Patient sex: M
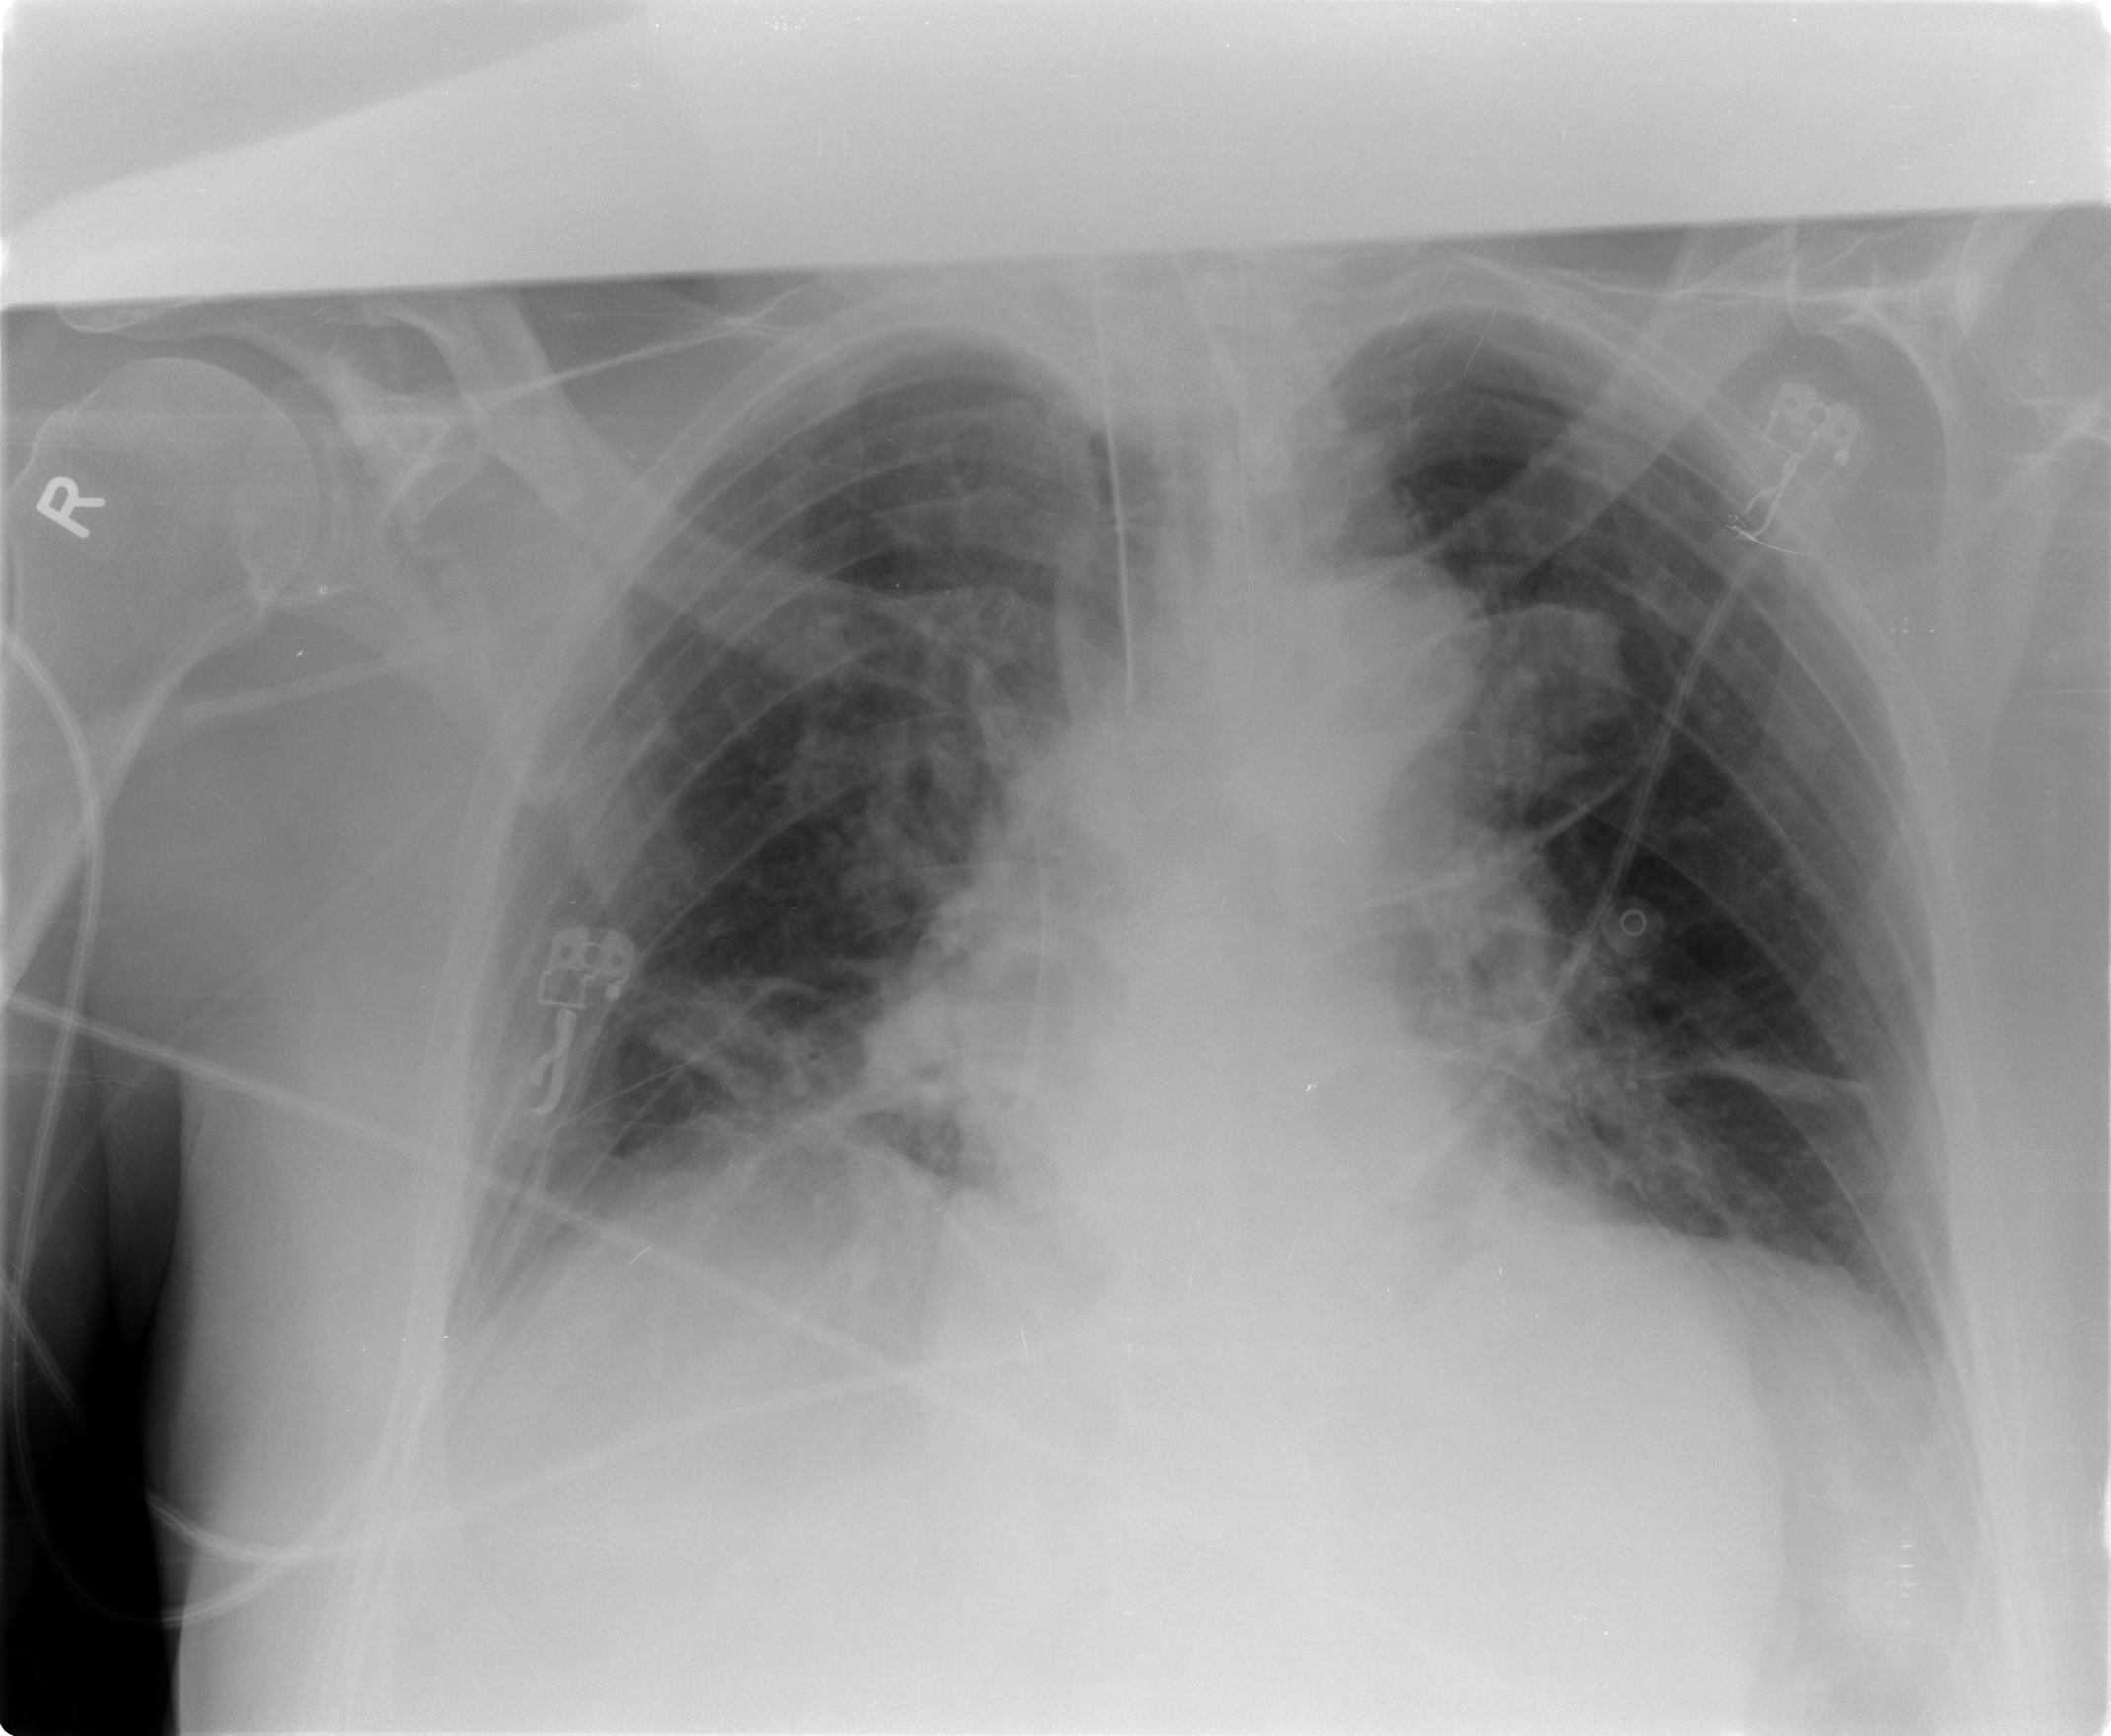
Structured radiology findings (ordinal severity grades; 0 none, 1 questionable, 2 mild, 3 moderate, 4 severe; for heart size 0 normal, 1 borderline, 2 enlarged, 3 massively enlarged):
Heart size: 1
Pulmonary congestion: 2
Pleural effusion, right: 2
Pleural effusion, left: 2
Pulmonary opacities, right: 0
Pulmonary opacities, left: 0
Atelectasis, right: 2
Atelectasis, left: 2